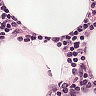
Metastatic tissue present: no